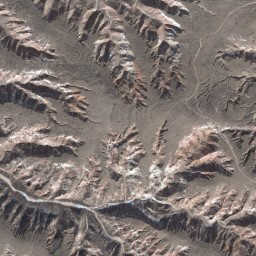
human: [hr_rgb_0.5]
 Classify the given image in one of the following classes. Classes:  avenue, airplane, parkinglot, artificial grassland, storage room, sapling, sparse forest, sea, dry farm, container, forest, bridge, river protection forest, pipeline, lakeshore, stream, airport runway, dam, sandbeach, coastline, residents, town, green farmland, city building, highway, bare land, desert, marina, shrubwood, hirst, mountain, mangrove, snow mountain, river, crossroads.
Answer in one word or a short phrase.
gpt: mountain